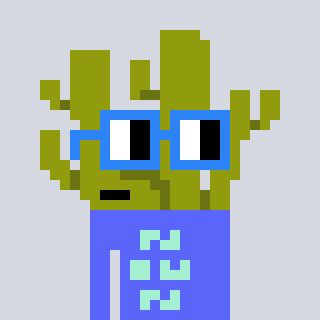
a pixel art character with square blue glasses, a cactus-shaped head and a purple-colored body on a cool background